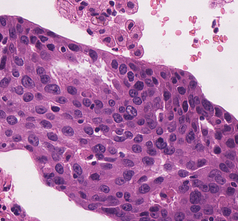
Tumor epithelial tissue: yes
Tumor-associated stroma tissue: no
Normal tissue: no